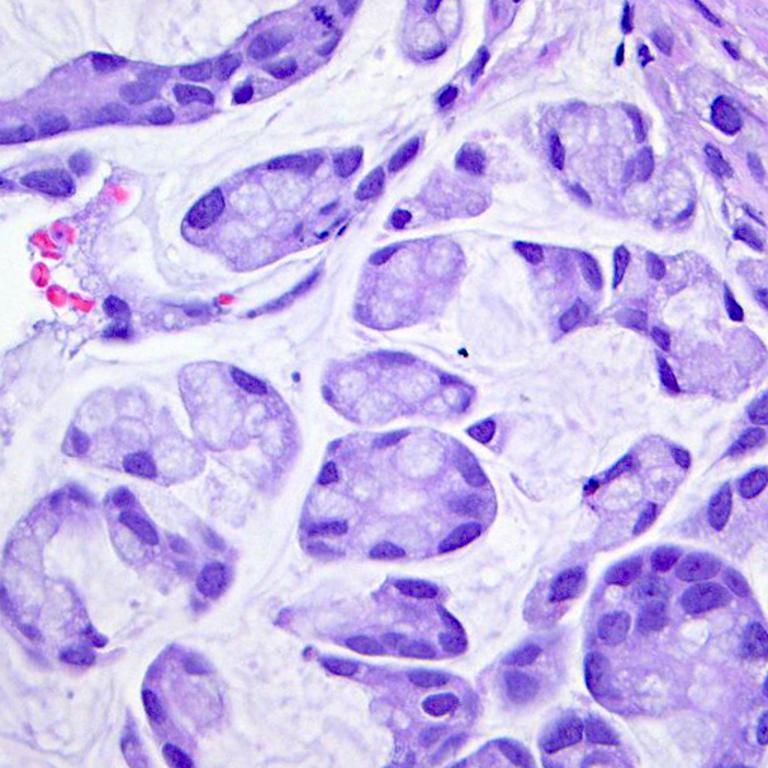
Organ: colon
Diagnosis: adenocarcinomas